Field crop: maize
Growth stage: 2
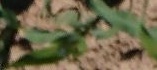
Species: maize